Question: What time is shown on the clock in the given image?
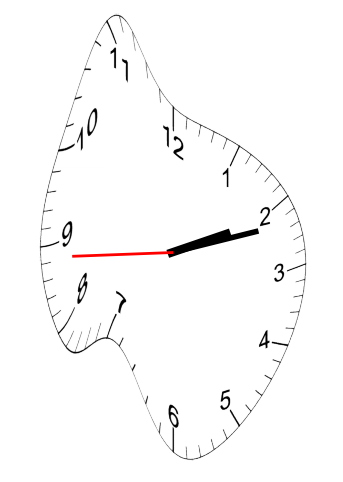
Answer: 02:11:44